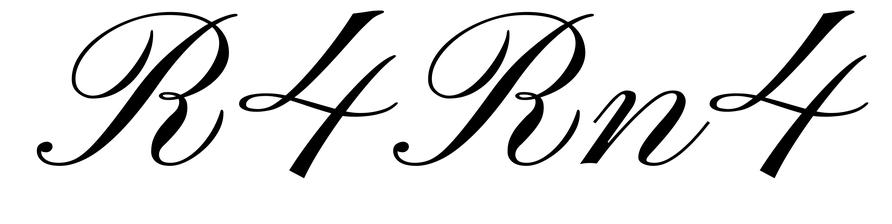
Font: PinyonScript-Regular